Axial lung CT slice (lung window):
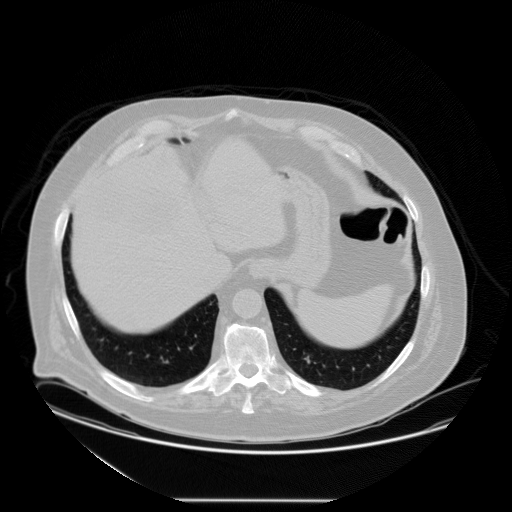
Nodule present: no